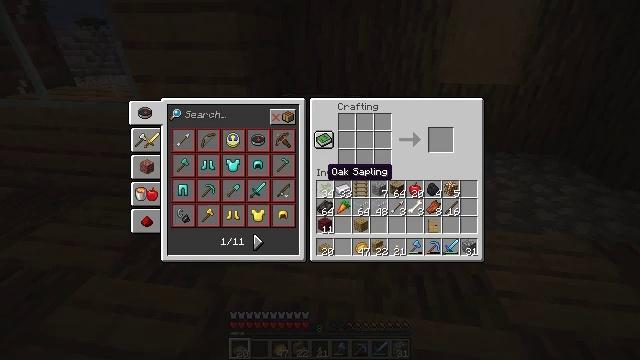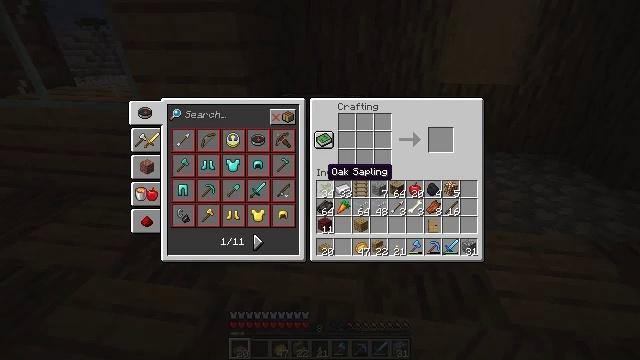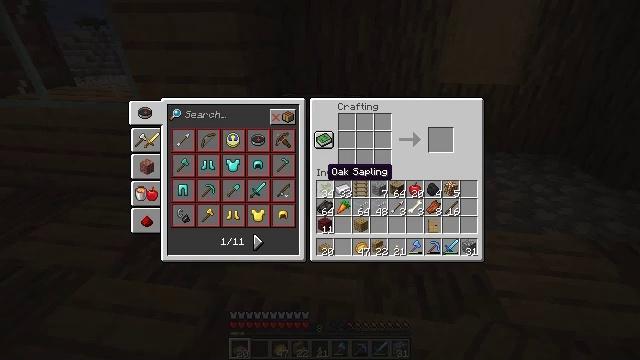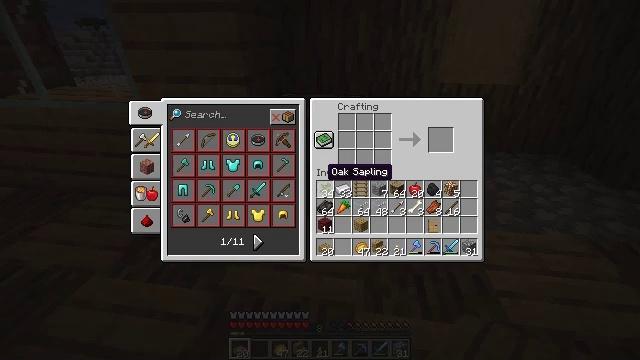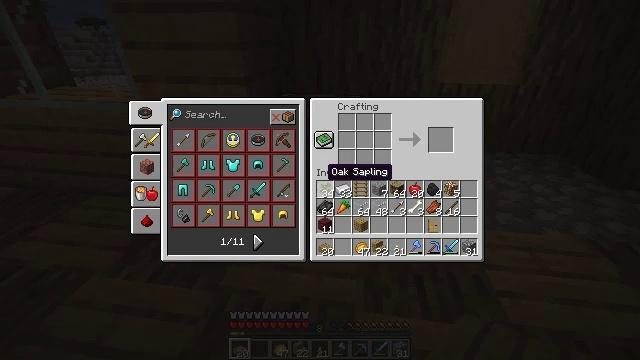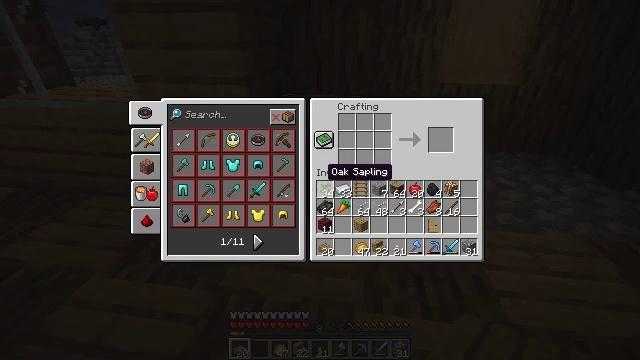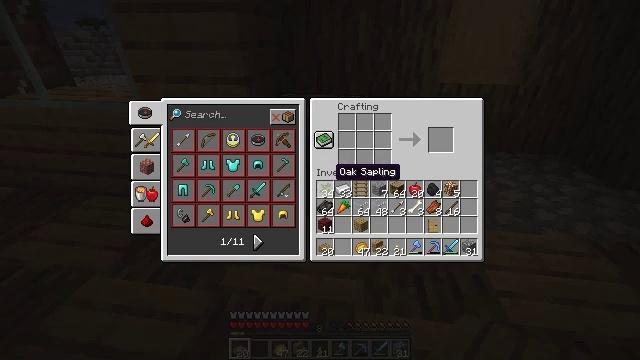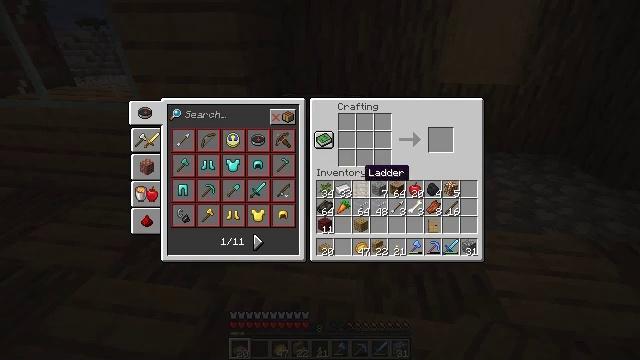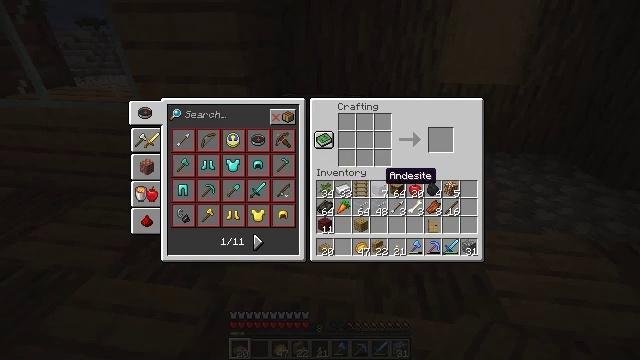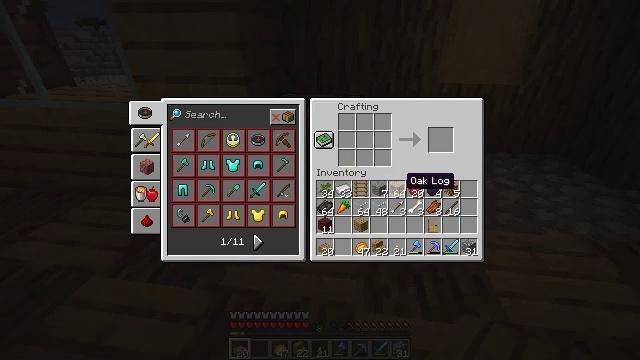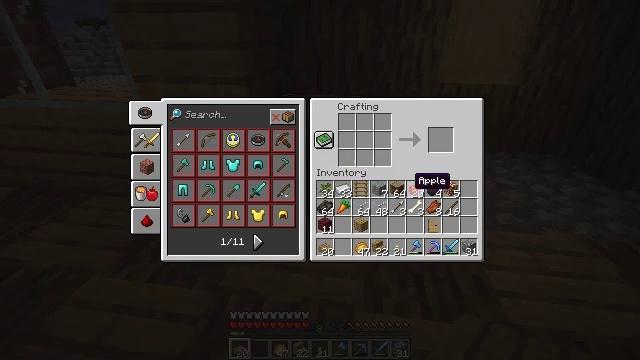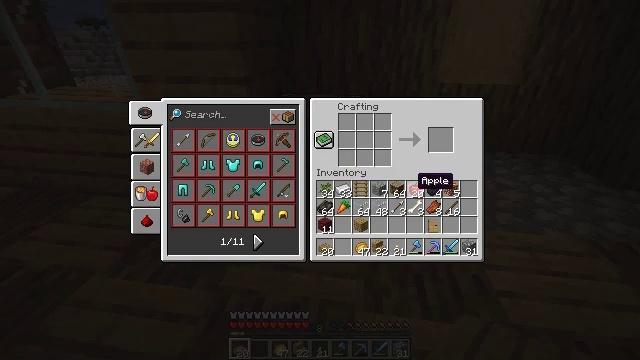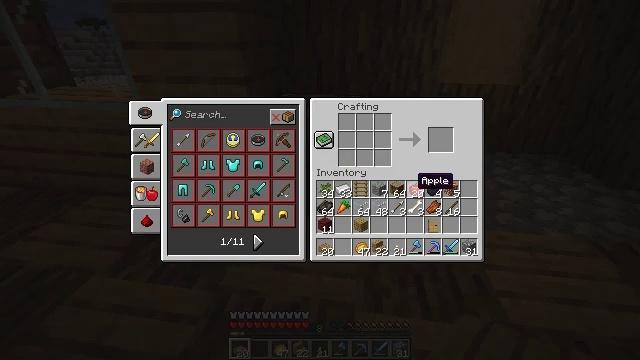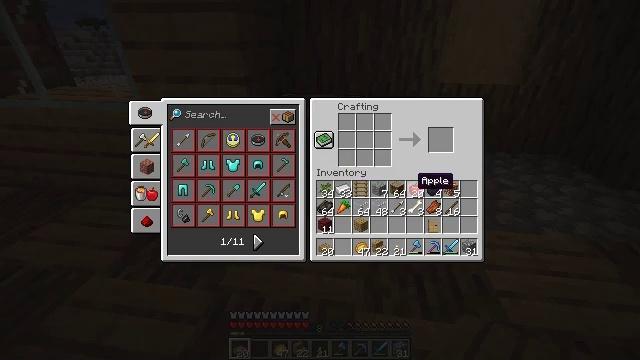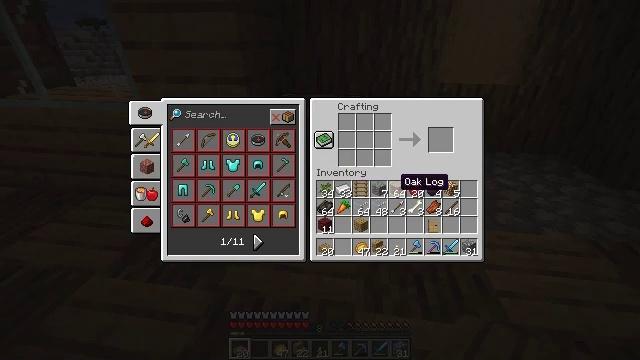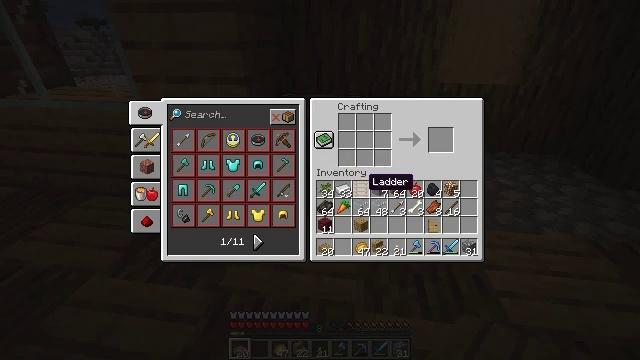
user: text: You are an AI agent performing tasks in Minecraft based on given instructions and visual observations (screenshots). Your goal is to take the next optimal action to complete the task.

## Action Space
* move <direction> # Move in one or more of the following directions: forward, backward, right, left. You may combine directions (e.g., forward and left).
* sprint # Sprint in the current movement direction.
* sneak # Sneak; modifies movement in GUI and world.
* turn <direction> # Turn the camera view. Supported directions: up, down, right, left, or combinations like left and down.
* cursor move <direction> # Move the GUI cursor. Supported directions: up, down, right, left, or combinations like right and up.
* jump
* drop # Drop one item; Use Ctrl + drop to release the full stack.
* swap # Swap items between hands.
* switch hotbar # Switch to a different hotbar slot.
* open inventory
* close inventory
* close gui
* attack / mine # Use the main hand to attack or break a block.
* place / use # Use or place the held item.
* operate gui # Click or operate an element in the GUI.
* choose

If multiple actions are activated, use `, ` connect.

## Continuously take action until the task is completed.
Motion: motion action
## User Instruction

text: Make iron bars using iron ingots on a crafting table.
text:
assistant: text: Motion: no_op
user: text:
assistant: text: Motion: no_op
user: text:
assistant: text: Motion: no_op
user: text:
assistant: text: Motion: no_op
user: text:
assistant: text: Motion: no_op
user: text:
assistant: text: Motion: cursor move right
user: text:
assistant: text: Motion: cursor move right
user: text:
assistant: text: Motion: cursor move right
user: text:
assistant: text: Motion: cursor move right
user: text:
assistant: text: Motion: cursor move right
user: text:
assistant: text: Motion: no_op
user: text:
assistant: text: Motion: no_op
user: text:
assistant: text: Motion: no_op
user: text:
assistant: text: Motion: cursor move left
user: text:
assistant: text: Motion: cursor move left
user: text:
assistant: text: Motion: cursor move left
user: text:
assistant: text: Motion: no_op
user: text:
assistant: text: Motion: no_op
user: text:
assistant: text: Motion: no_op
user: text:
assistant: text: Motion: no_op
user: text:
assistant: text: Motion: no_op
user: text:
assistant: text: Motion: operate gui
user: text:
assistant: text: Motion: operate gui
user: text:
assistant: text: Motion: operate gui
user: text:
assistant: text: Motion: cursor move right and up
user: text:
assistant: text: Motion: no_op
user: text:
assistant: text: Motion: no_op
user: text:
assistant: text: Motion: no_op
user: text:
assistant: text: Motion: no_op
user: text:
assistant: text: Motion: sneak